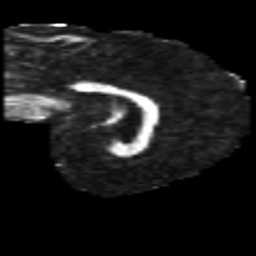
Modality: FA
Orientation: sagittal
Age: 48
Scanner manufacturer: philips
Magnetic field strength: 3 T
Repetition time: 8.6 s
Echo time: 0.127 s